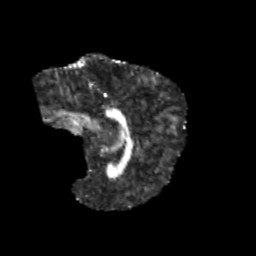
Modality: FA
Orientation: sagittal
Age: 10
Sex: male
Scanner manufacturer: siemens
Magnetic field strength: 3 T
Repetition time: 3.8 s
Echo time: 0.07 s